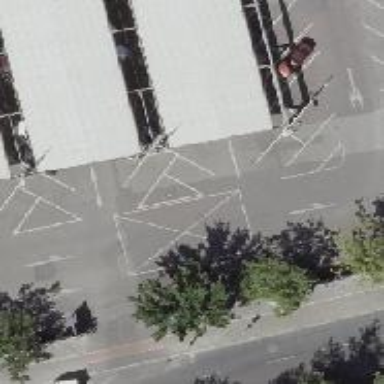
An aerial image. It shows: Parking aisle designated as service road. There is building passage tunnel nearby.